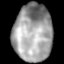
Tissue: lung
Cell type: Epithelial cells
Senescence score: 0.2226
Nuclear area (px): 2180
Mean DAPI intensity: 159.994